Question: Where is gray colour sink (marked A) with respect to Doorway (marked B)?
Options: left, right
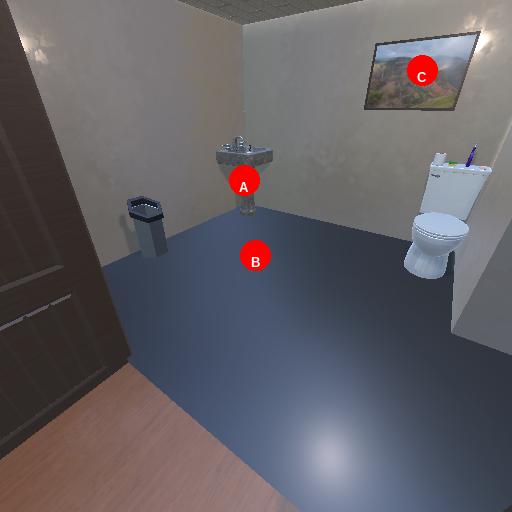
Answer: left